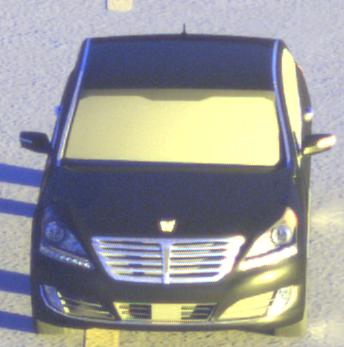
Make: Hyundai
Model: Equus
Detailed model: Gen. 2 VI
Model produced from: 2009
Model produced until: 2016
Doors: 4
Color: black
Road condition: dry road
Daytime: sunrise or sunset
Contrast: high contrast